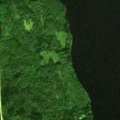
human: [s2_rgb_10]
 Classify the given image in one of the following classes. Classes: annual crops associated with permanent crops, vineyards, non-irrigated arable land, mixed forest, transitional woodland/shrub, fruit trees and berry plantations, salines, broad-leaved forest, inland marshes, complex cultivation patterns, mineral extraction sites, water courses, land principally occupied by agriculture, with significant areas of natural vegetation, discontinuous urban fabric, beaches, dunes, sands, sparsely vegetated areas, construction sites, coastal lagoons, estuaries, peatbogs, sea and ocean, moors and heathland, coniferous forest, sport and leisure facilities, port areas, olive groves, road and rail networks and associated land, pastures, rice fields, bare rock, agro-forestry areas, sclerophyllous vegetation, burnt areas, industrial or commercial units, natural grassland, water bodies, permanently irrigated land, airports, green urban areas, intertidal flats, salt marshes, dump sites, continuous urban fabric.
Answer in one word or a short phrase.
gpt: broad-leaved forest, mixed forest, water bodies